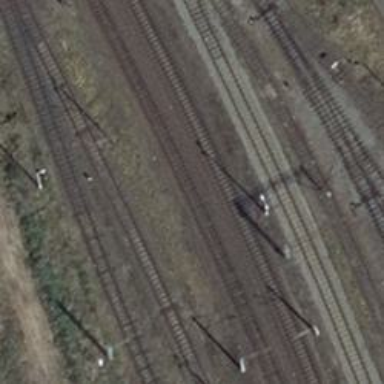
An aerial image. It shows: Railway track with contact lines for electrification.